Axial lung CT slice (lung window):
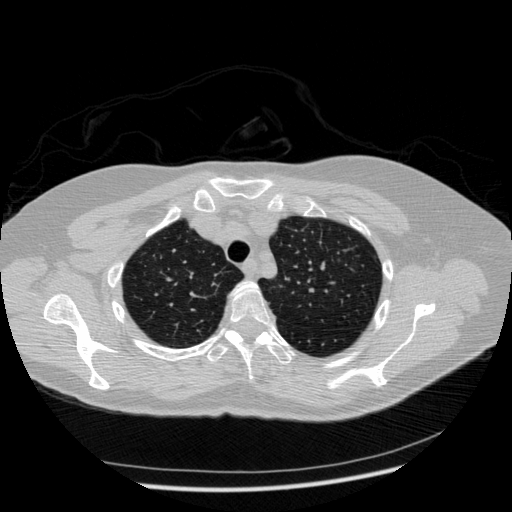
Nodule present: no